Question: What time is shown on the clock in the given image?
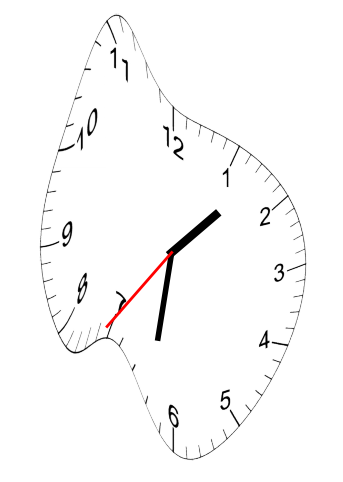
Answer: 01:31:36